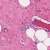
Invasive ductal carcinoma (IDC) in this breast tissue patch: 0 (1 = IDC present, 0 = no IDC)